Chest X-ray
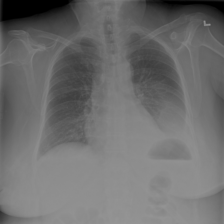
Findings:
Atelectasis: negative
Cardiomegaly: negative
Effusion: negative
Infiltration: negative
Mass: negative
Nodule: negative
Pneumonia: negative
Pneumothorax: negative
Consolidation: negative
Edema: negative
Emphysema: negative
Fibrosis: negative
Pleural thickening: negative
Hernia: negative